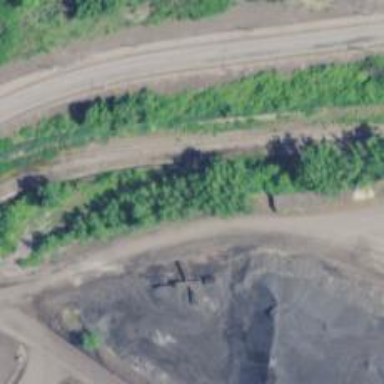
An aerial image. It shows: Rail spur service.